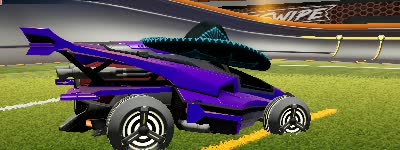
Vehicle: aftershock